The plot shows how the frequency content of a bearing vibration signal evolves over time (STFT spectrogram). Based on the visible evidence, which condition applies: normal, inner_race, outer_race, ball?
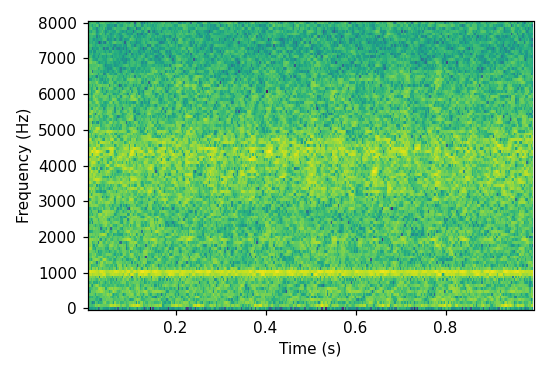
Answer: normal